Field crop: maize
Growth stage: 2
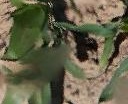
Species: maize